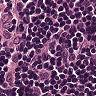
Metastatic tissue present: no